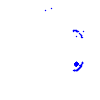
Particle: kaon